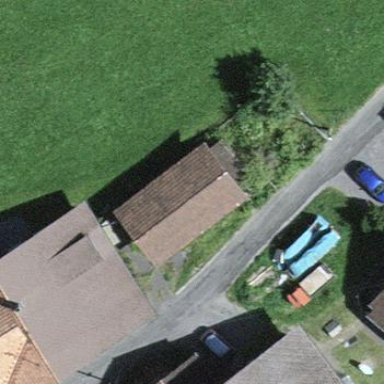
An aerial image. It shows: Barn.